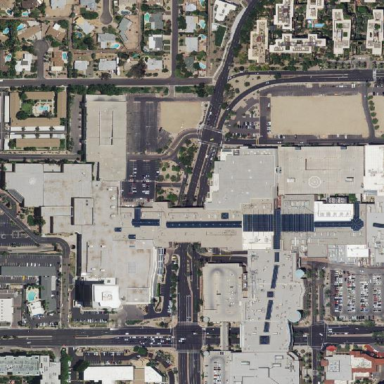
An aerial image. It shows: Mall.